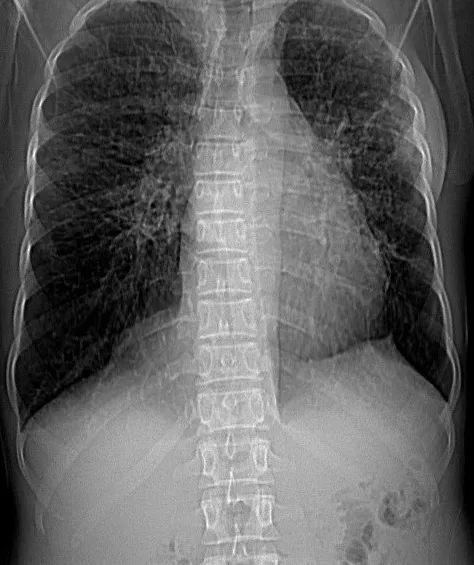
Chest CT scan scannogram reveals severe honeycombing especially in the middle and upper lobes of both lung fields from combination of tramline and bronchial thickening.
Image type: radiology (ct)